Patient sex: F
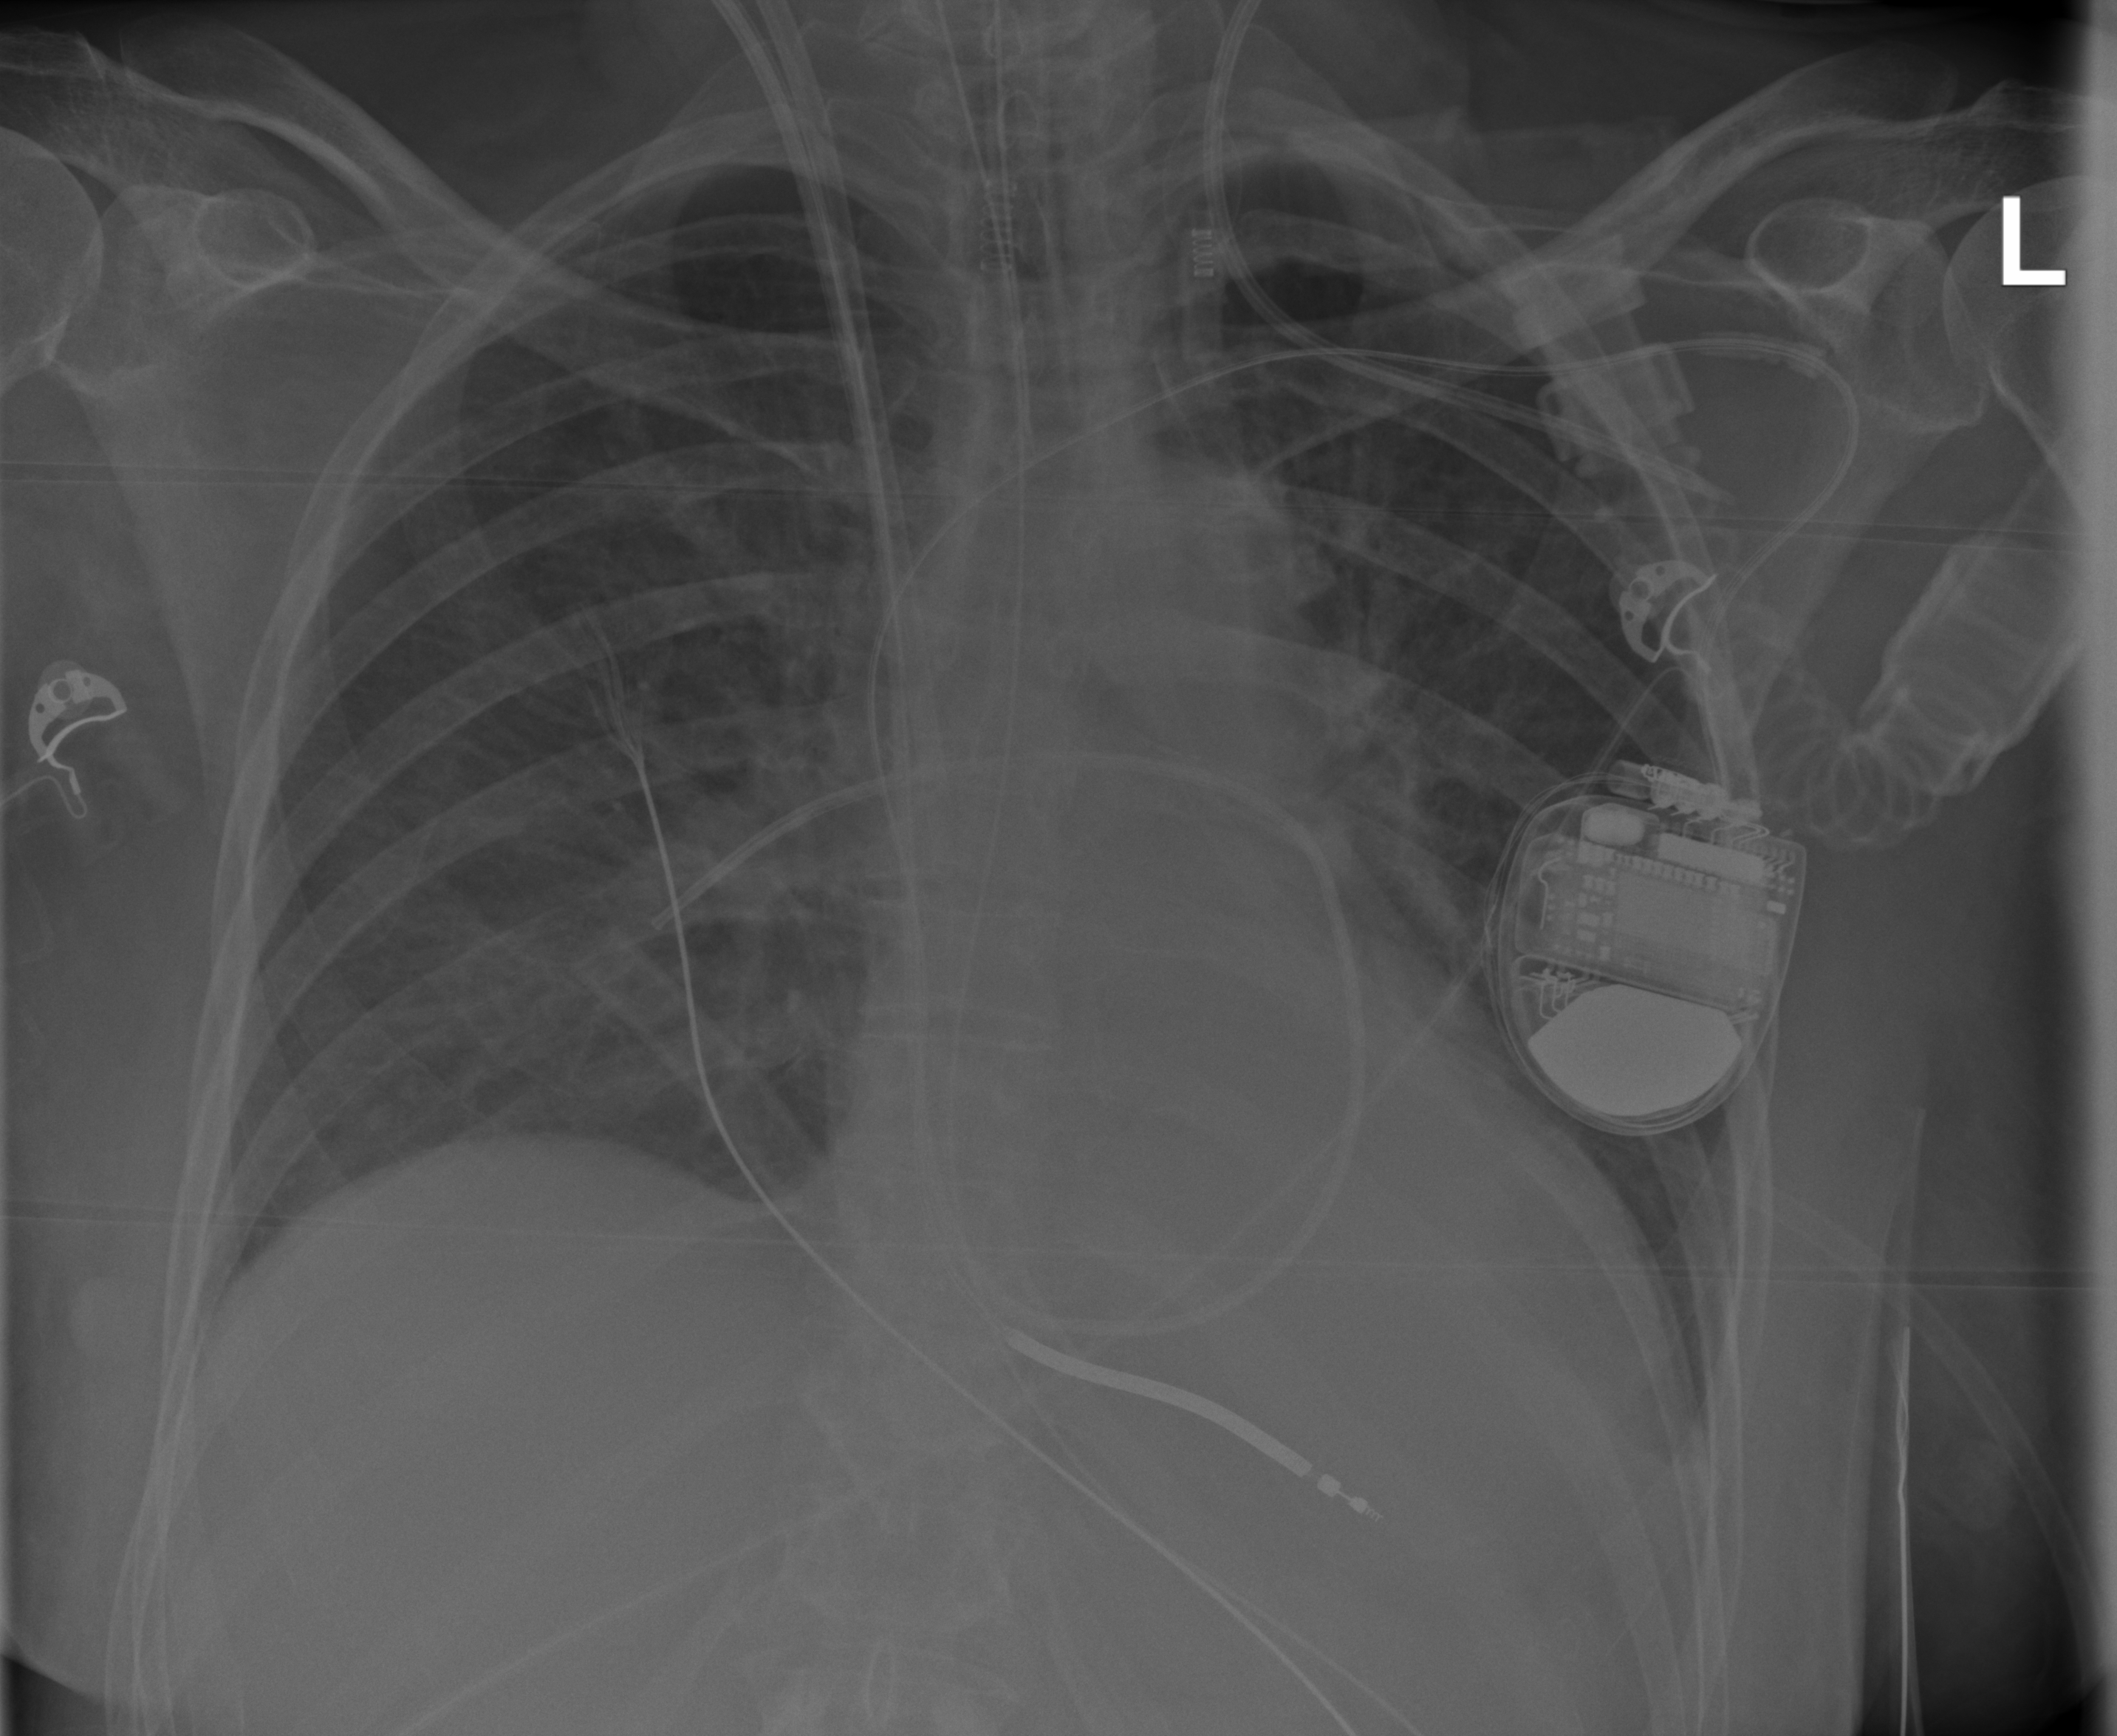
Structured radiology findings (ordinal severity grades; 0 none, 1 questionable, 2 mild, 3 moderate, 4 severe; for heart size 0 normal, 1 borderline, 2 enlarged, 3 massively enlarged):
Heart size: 1
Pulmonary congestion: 2
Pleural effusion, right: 0
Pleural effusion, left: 2
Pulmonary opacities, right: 2
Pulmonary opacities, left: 2
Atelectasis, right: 2
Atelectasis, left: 2